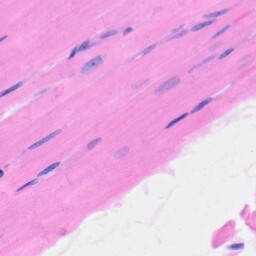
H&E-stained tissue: Heart